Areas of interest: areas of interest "Changsha Liti Automotive Sales and Service Co., Ltd."
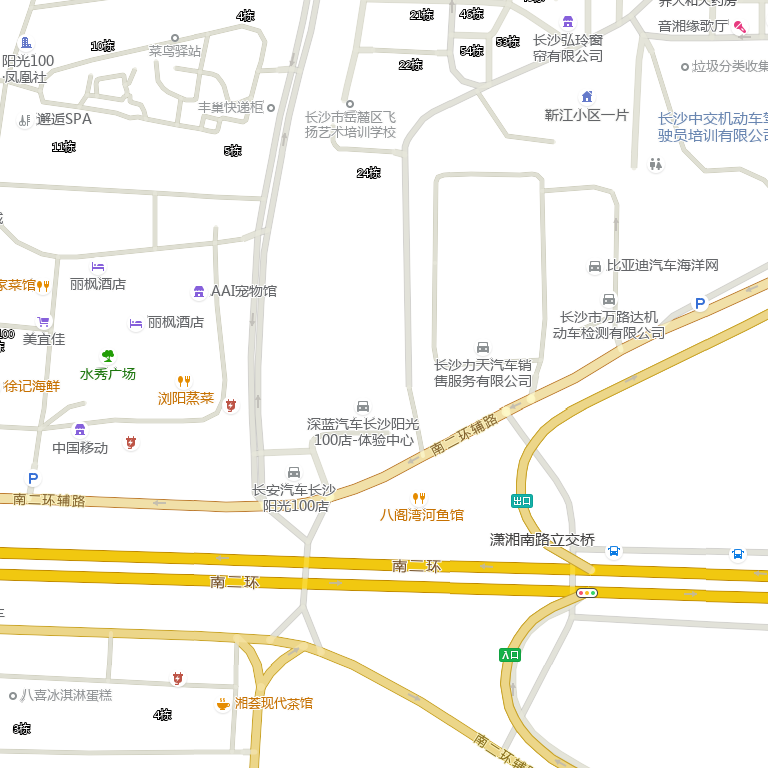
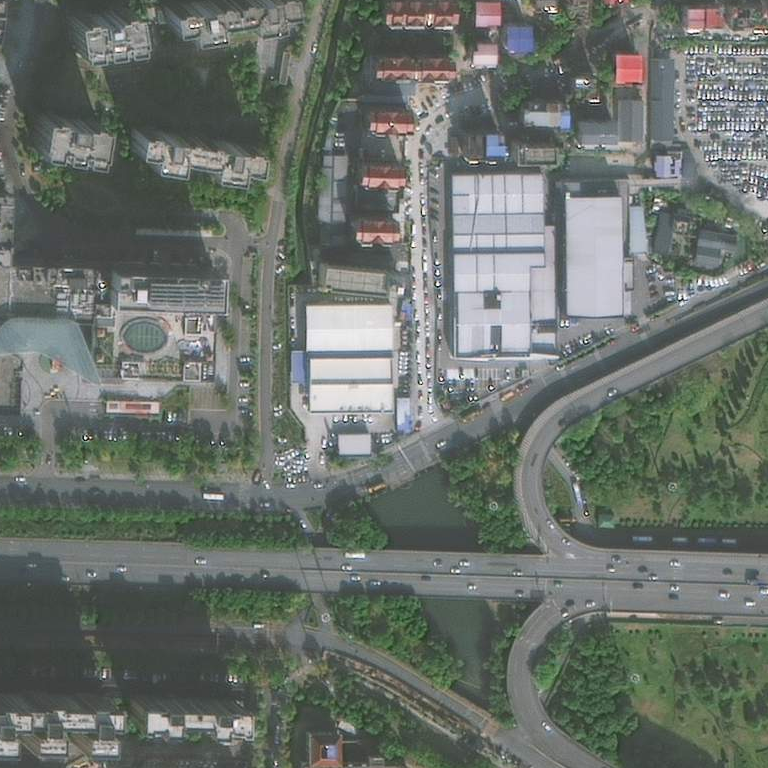